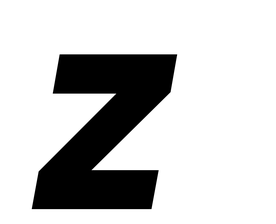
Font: Poppins-BoldItalic